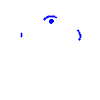
Particle: pion